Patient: sex F, age 69
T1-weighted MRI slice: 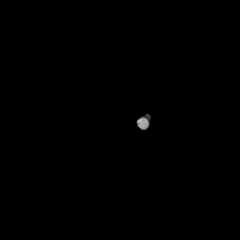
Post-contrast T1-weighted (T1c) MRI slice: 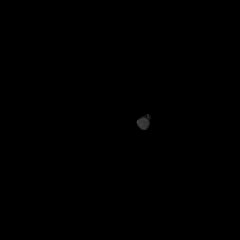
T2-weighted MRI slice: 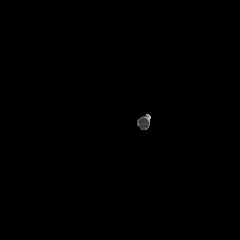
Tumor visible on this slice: no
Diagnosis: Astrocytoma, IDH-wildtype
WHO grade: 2